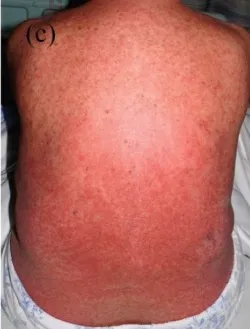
Development of the rash and timeline. Left forearm. 27 days after onset of the rash.
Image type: chart (chart)